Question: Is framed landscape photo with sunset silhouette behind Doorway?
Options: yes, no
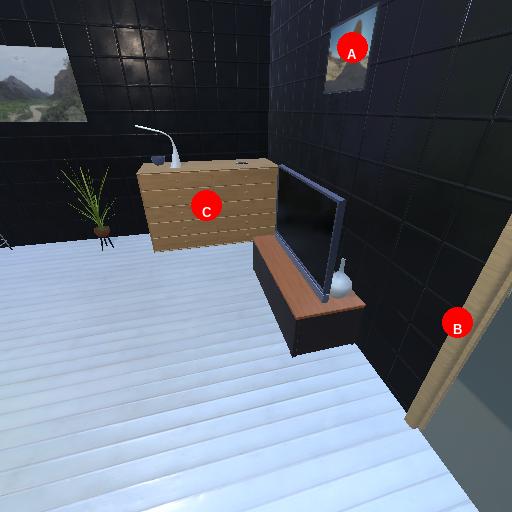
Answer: yes